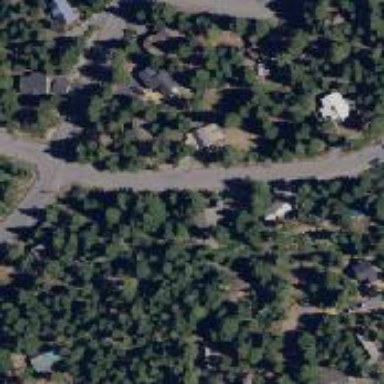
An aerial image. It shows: Evergreen woodland with needle-leaved trees.